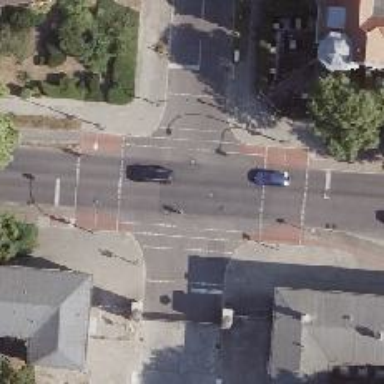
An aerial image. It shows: Road with traffic signals.